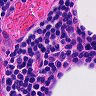
Metastatic tissue present: no